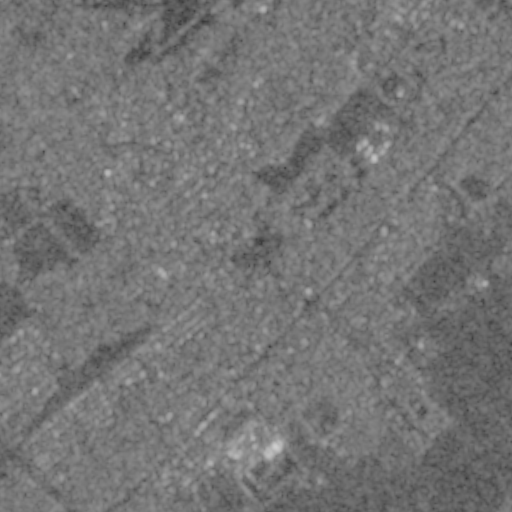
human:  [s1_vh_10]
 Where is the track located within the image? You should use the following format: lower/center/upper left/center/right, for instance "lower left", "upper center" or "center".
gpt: The track is located in the lower left of the image.
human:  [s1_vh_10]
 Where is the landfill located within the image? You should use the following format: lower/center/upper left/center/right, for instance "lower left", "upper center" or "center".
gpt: There is no landfill in the image.

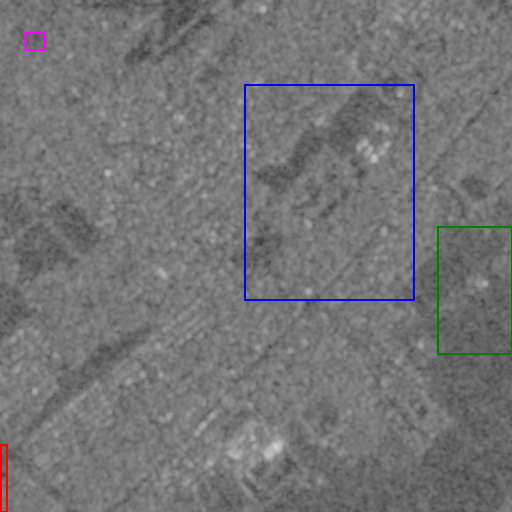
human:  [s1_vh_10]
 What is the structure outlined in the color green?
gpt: The structure outlined in green is a crop field.
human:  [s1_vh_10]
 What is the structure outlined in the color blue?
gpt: The structure outlined in blue is a park.
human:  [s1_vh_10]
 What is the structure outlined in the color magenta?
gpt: The structure outlined in magenta is a parking lot.
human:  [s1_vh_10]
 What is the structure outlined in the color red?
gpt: The structure outlined in red is a track.
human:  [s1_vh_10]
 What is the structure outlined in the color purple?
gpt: There is no purple outline.